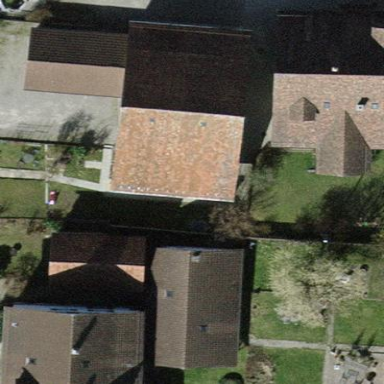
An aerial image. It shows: Gabled roof on farm auxiliary building.